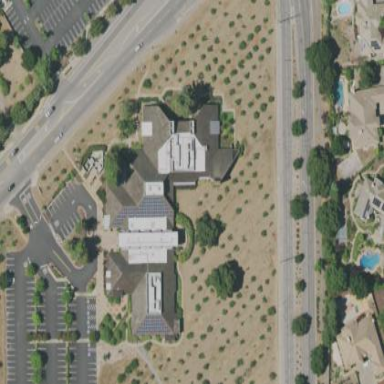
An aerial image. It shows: Civic building which is library.